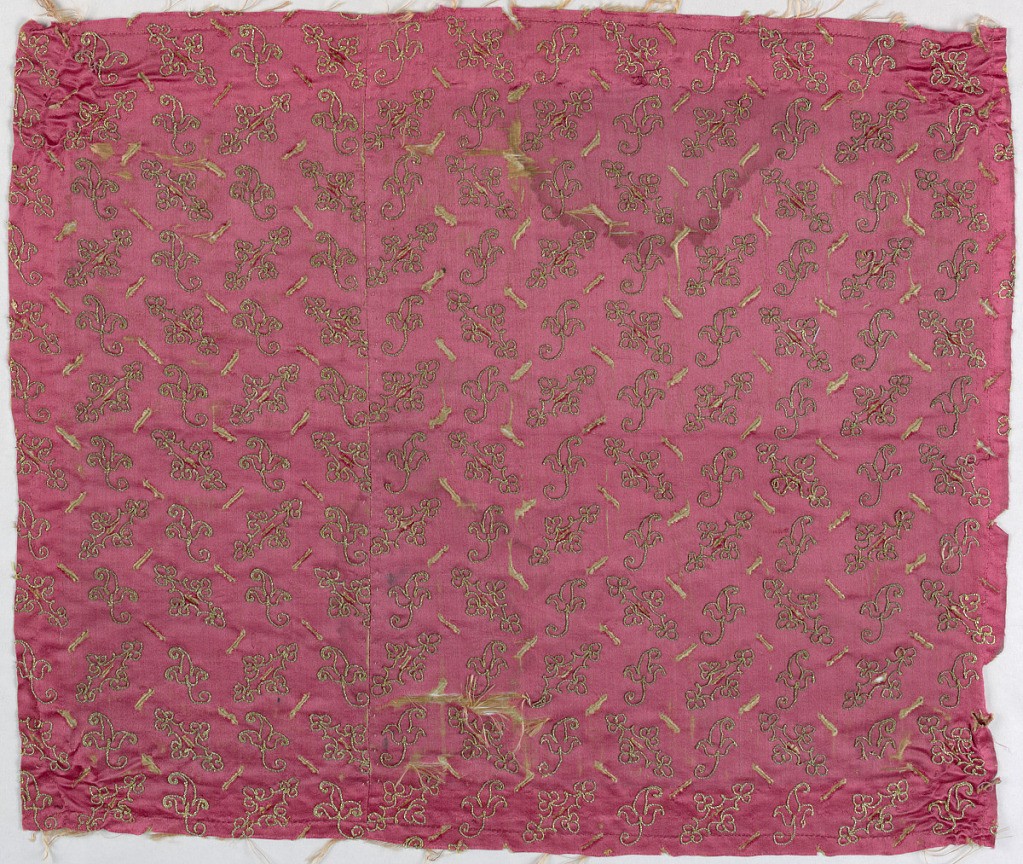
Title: Textile
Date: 16th century
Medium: silk, gold-wrapped silk core thread Technique: slashed and embroidered satin weave
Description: Red silk satin with all-over embroidered pattern of lobed ornaments and leaves, interspersed with small diagonal slashes. Lined with yellow silk taffeta.